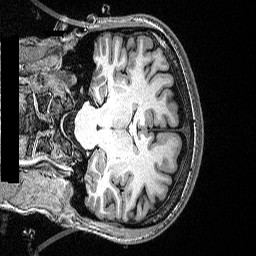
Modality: T1w
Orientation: coronal
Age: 24
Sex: female
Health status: healthy
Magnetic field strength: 3 T
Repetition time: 2.53 s
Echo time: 0.00331 s